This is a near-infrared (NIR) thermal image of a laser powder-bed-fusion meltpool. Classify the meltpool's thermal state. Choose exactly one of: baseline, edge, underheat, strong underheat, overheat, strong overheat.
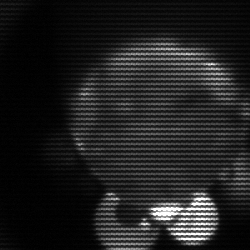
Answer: edge